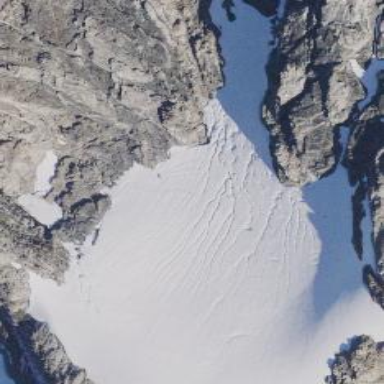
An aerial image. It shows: Majestic glacier in the distance.